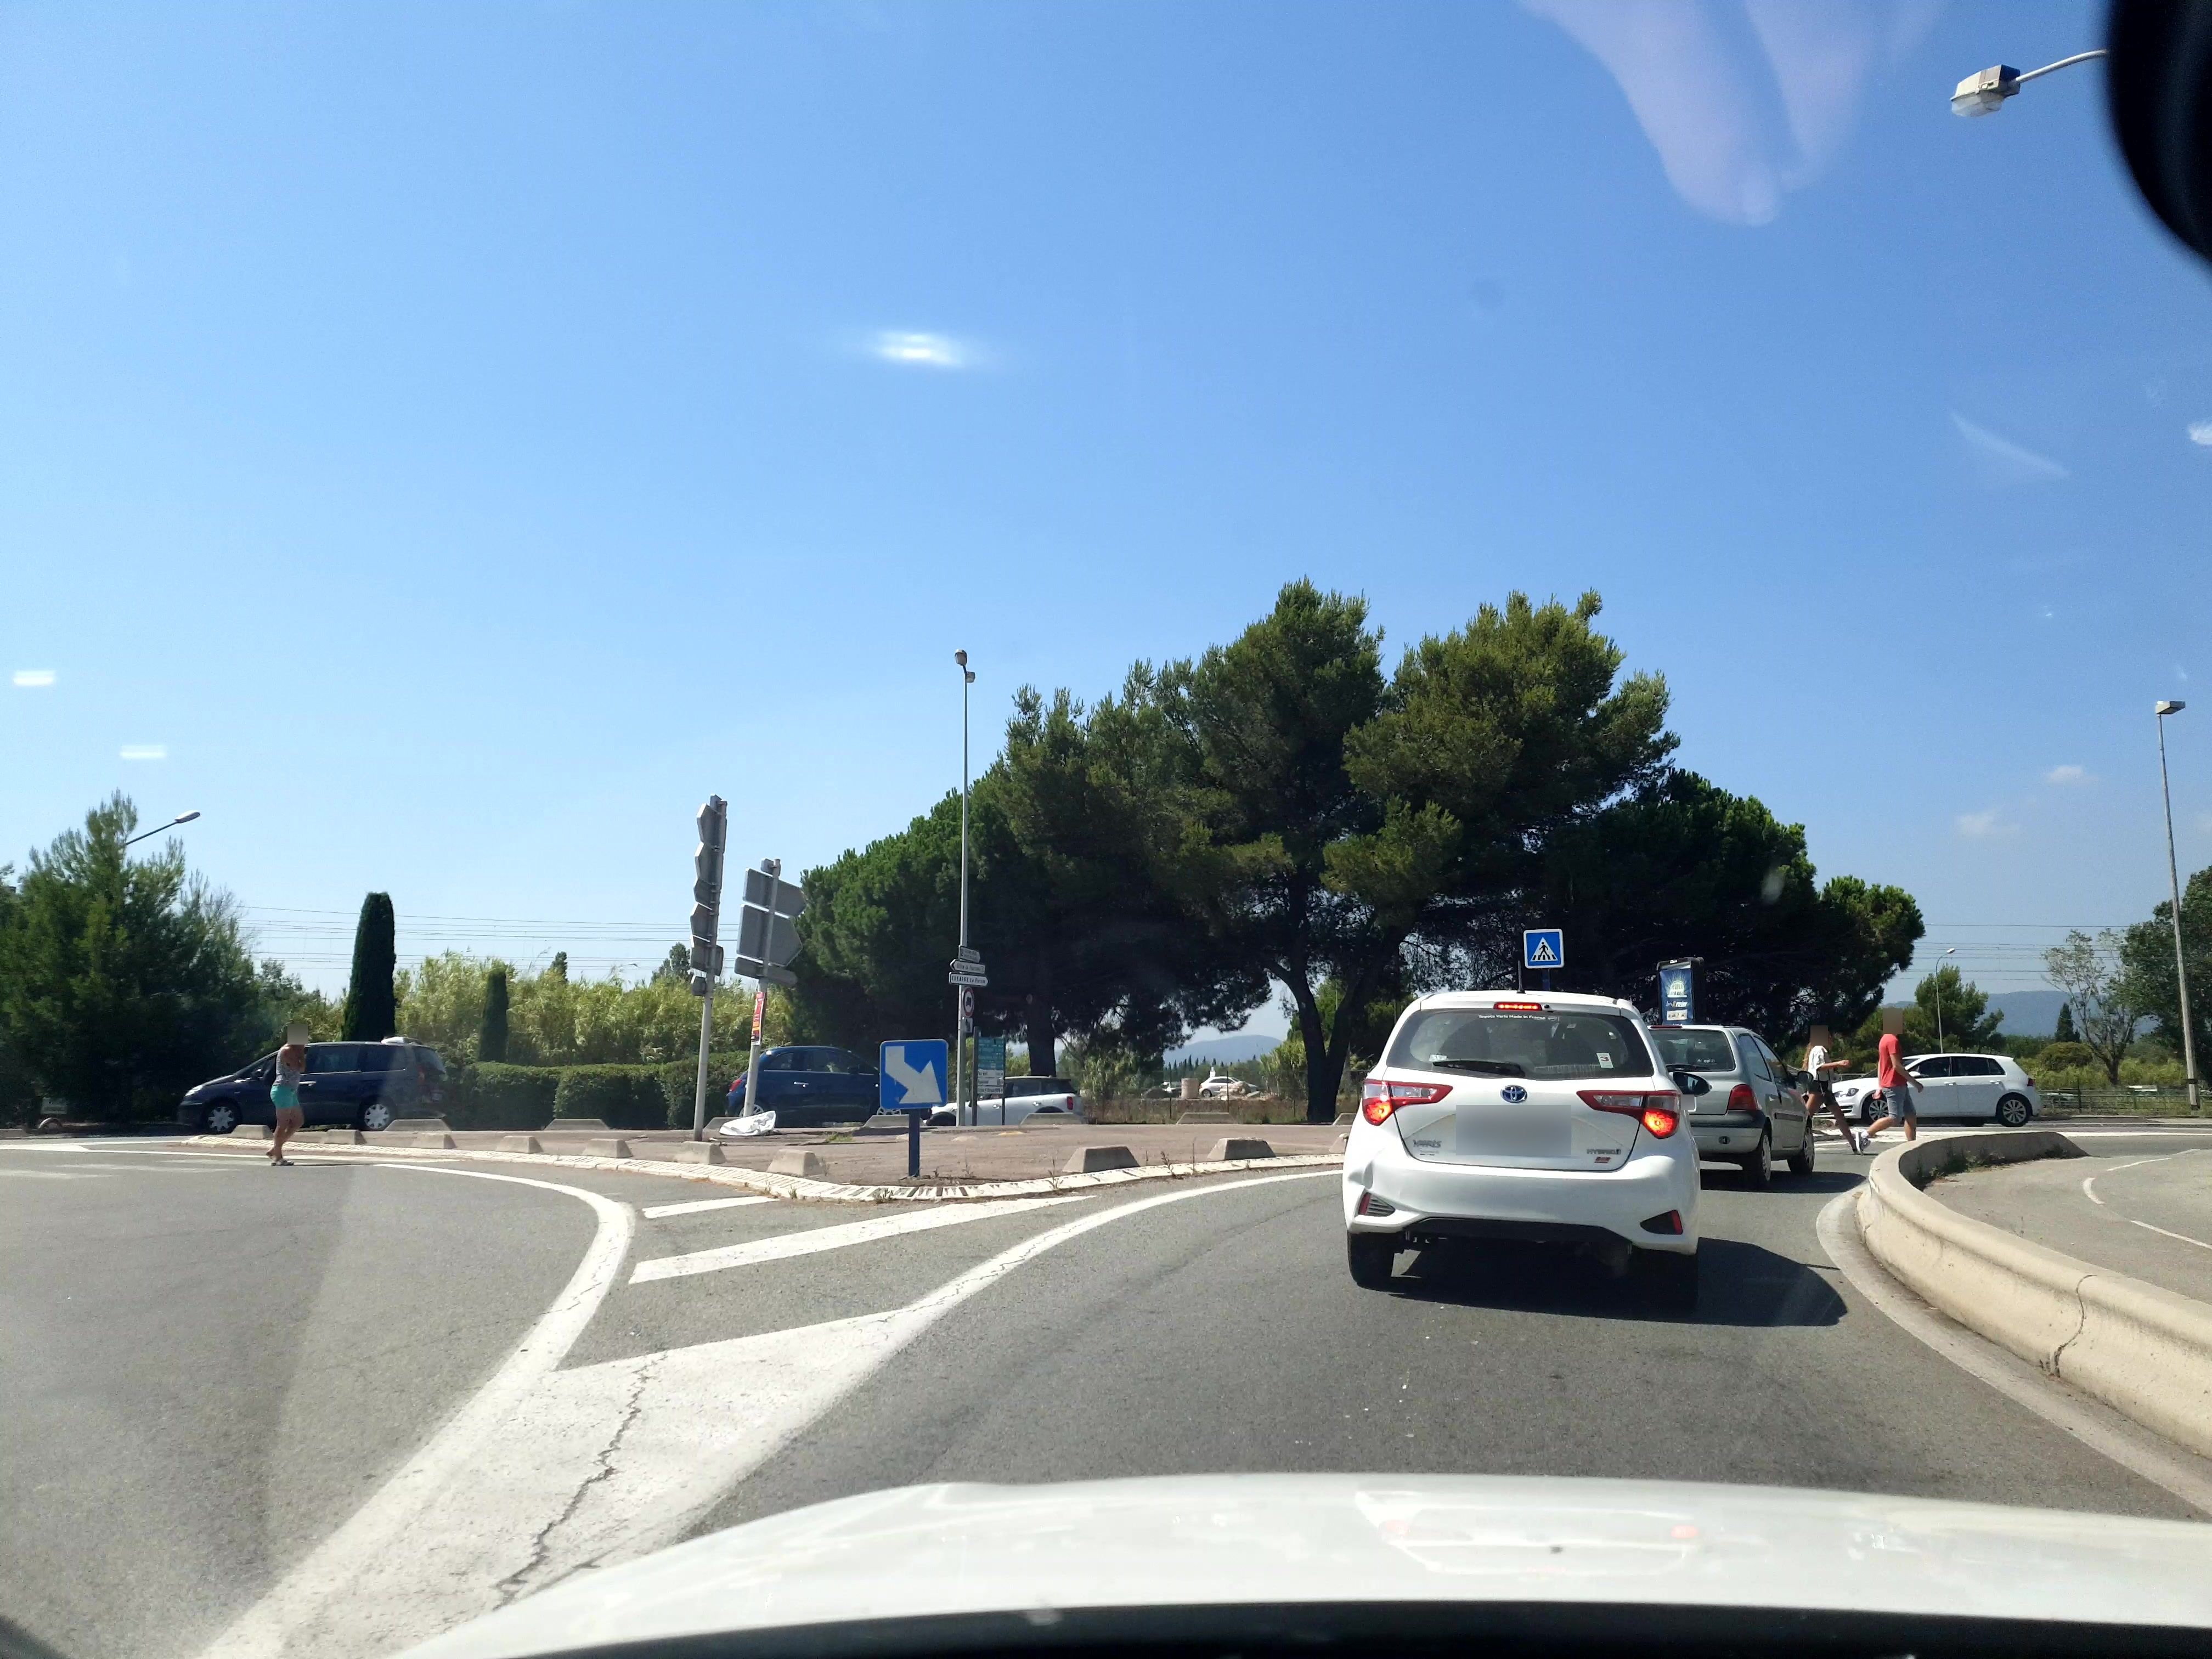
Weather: clear
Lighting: day
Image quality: good
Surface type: driving surface
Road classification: primary
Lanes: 1
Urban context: suburban or peri-urban
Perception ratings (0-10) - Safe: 1.17, Lively: 7.95, Beautiful: 6.2, Boring: 1.69, Depressing: 2.21, Wealthy: 5.75